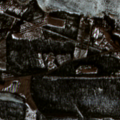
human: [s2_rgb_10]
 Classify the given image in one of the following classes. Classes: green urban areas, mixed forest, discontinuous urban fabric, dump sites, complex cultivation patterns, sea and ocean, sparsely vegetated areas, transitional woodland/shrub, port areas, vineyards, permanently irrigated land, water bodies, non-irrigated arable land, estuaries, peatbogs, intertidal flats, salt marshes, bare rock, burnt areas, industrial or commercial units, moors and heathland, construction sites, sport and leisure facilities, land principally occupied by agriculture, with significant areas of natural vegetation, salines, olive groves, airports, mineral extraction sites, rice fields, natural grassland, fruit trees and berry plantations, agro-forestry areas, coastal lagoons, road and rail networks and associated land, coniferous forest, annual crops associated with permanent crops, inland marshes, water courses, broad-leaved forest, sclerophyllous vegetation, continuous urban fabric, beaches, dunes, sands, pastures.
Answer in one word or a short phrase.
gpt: land principally occupied by agriculture, with significant areas of natural vegetation, coniferous forest, mixed forest, water bodies